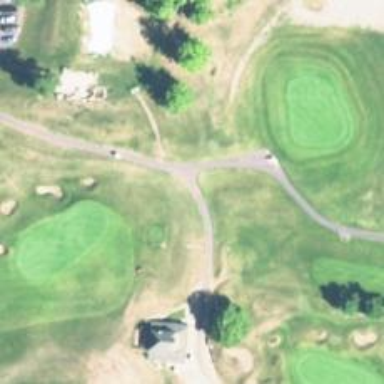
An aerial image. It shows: Path for both road and golf.